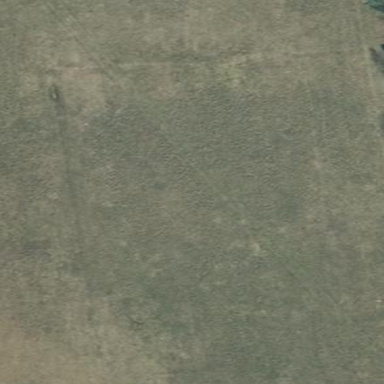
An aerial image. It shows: Beautiful meadow.